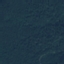
Land use / land cover class: Forest